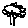
Label: flower